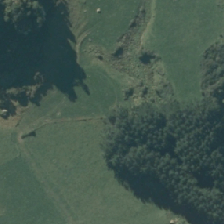
Land cover: harvested_forest